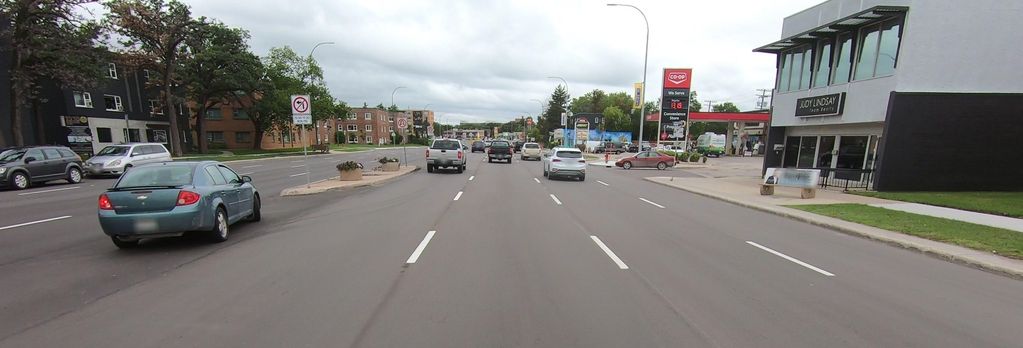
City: winnipeg